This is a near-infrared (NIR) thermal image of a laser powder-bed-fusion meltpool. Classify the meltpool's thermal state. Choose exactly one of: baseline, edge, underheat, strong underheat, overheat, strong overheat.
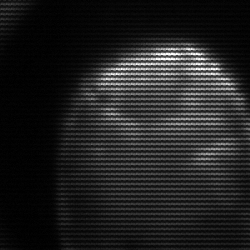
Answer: strong underheat